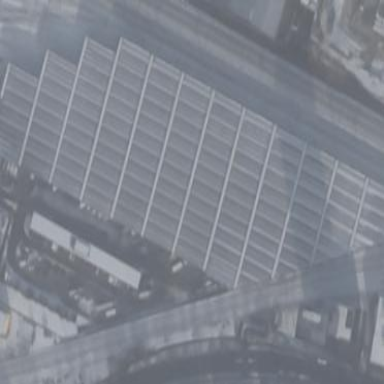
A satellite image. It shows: Works commercial building with flat roof.